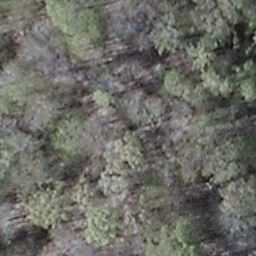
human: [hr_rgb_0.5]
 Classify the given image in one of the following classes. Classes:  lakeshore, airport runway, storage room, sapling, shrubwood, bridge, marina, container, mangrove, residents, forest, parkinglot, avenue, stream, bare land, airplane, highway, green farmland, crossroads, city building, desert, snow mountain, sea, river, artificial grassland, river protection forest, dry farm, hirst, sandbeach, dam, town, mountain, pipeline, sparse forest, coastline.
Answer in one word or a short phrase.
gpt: shrubwood